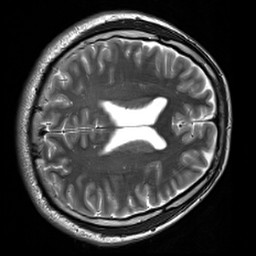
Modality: T2w
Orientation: axial
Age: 28
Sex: male
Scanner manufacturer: siemens
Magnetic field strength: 3 T
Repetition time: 7 s
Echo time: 0.09 s